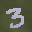
Label: 3